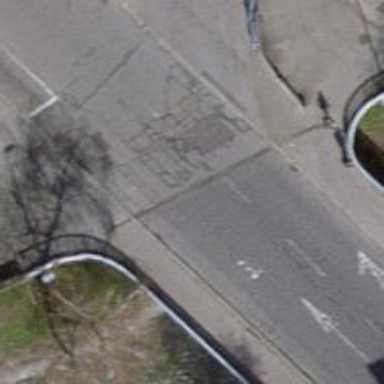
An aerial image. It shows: Residential road with asphalt surface and sidewalks on both sides. There is bridge on the road.